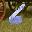
Label: 6